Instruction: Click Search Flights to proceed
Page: home
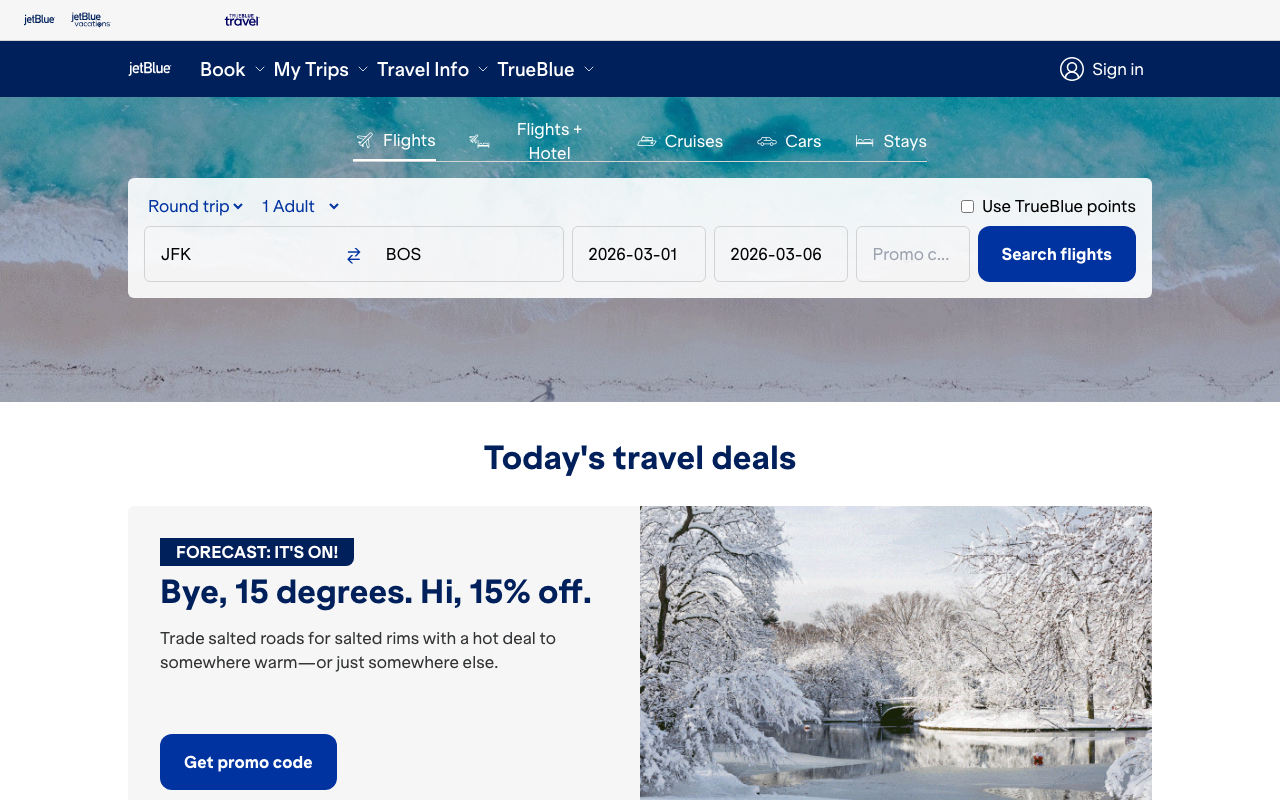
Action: click